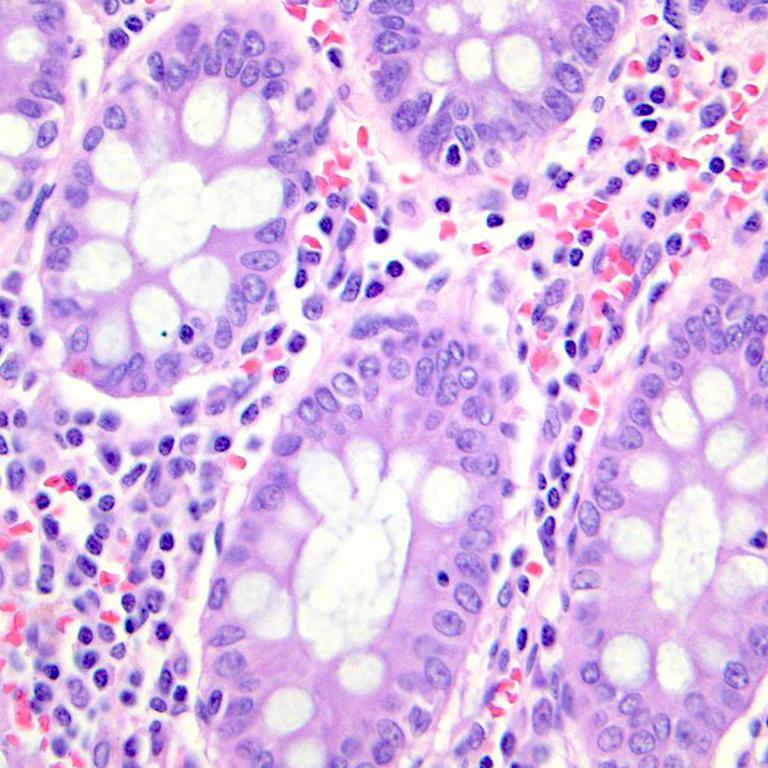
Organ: colon
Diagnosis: benign